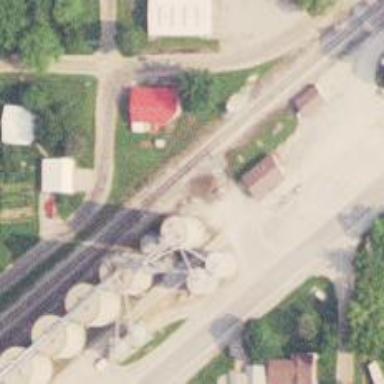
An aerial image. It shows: Railway service station.